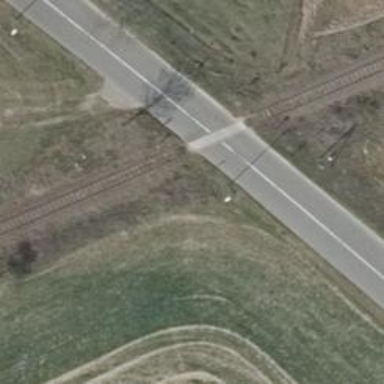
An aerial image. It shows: Level crossing along the railway.